Question: Should I build a layout that works like google drive but I can not find information on the internet. How do I?

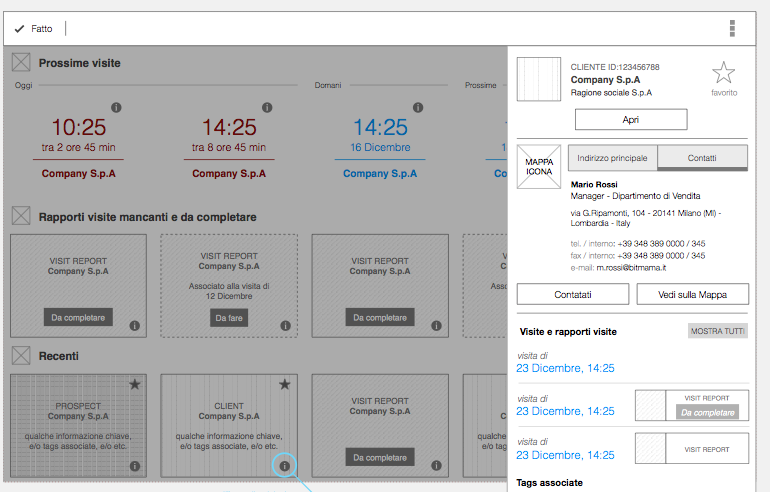
Answer: You might want to look at <URL>